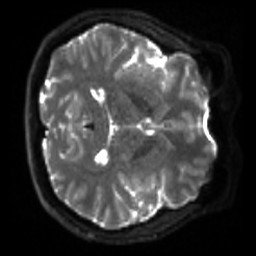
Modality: sbref
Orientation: axial
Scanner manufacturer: siemens
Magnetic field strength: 3 T
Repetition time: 4 s
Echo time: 0.0594 s